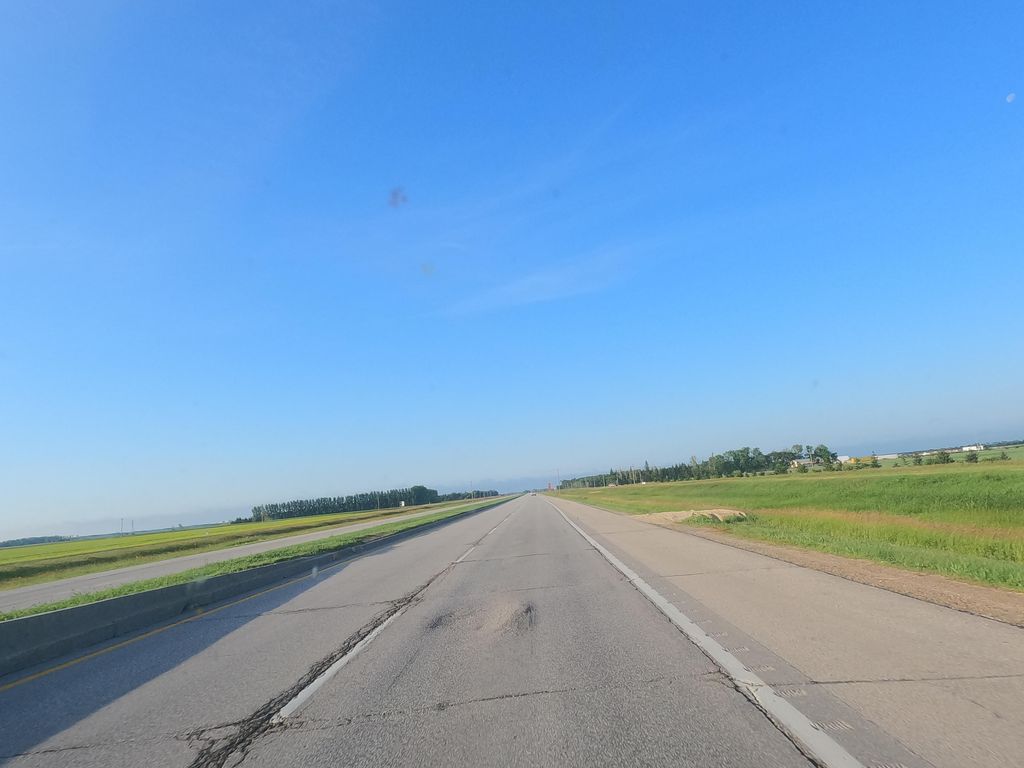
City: winnipeg